Interaction volume radius: 10 \u00c5
Interaction volume height: 45 \u00c5
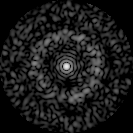
Disorder parameter: 0.834